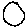
Label: circle